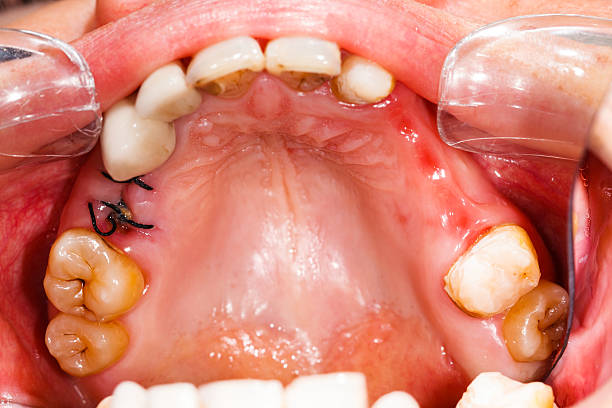
Condition: Gingivitis